Question: I'm new to Spring MVC and trying to learn from the internet tutorial such as these good ones from <URL>
All of those tell me use <URL> as the IDE and to go for 'New Project - Spring Template Project - Spring MVC Project'.
Though in my case, using the version 3.6.1.RELEASE of STS, I can NOT find any Spring MVC Project options there.
Do you have the same issue using STS?
p.s.
I found the solution <URL> for previous version of STS, though it not works for version 3.6.1.
Seeing no MVC template snapshot.

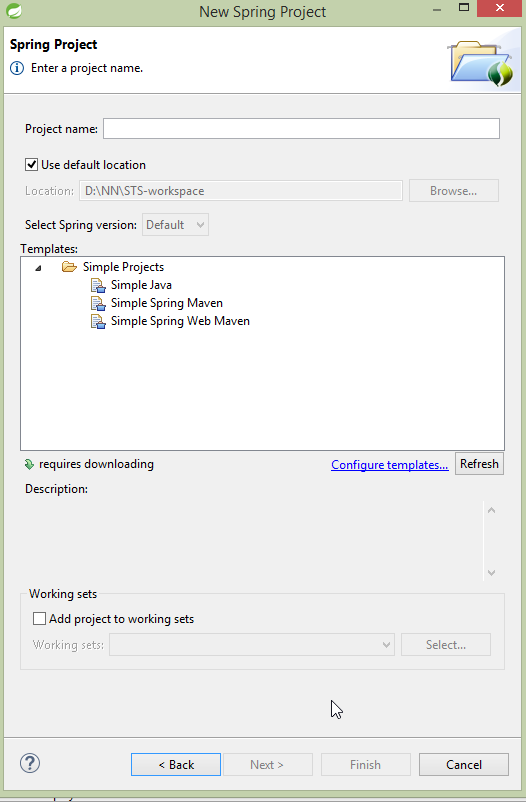
Answer: As user @AndrewEisenberg suggested <URL>, viewing the Error Log gives me the errors as below
- <URL>
So having a close look at the error in Error Log, by 'Windows - Show View - Other - Error Log', after calling 'File - New Project - Spring Project', I see the cause for this symptom.
It causes by the internet connection which cannot reach <URL>